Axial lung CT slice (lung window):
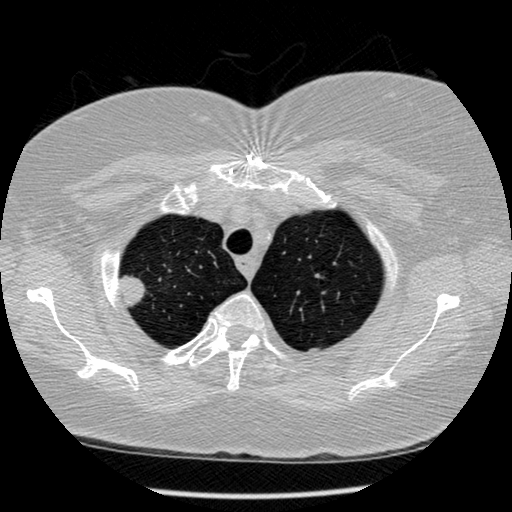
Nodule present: yes
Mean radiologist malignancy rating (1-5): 4.5